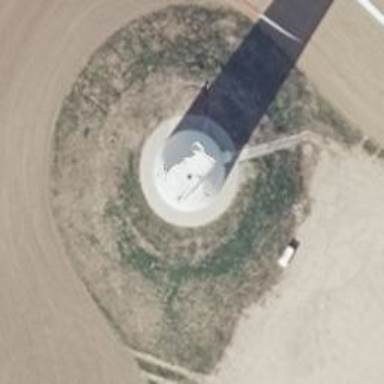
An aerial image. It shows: Wind generator with horizontal axis. The generator is wind turbine.